Question: I'm having a hard time understanding how to set a multilevel QTree using the QTreeView and QStandardItemModel.
Here's what I have:
'''
from PySide.QtGui import *
import sys
class MainFrame(QWidget):
def __init__(self):
QWidget.__init__(self)
tree = {'root': {
"1": ["A", "B", "C"],
"2": {
"2-1": ["G", "H", "I"],
"2-2": ["J", "K", "L"]},
"3": ["D", "E", "F"]}
}
self.tree = QTreeView(self)
root_model = QStandardItemModel()
self.tree.setModel(root_model)
for r,root in enumerate(sorted(tree)):
root_item = QStandardItem(root)
root_model.setItem(r,root_item)
for c,child in enumerate(sorted(tree[root])):
child_model = QStandardItemModel(root_model)
child_item = QStandardItem(child)
child_model.setItem(c, child_item)
for gc, grand_child in enumerate(sorted(tree[root][child])):
grand_child_model = QStandardItemModel(child_model)
grand_child_item = QStandardItem(grand_child)
grand_child_model.setItem(gc,grand_child_item)
if type(tree[root][child]) == dict:
for ggc, gran_grand_child in enumerate(sorted(tree[root][child][grand_child])):
gran_grand_child_model = QStandardItemModel(grand_child_model)
gran_grand_child_item = QStandardItem(gran_grand_child)
gran_grand_child_model.setItem(ggc, gran_grand_child_item)
if __name__ == "__main__":
app = QApplication(sys.argv)
main = MainFrame()
main.show()
sys.exit(app.exec_())
'''
I want it to look like this:

So far only the 'root' item is showing, it's not throwing any error.
Also, I made this for-loops in a bit of hurry, it's kind hard to read/understand because it has too many nested for loops. I wonder if there's a better way to expand the tree based on the initial dict.
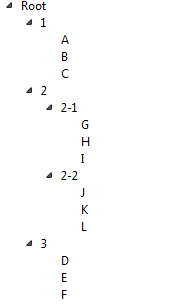
Answer: You're creating a model for each item. That's wrong. You should use '.appendRow/.insertRow' on an item to add child items.
As for your loops, I'd probably use a recursive method to populate the tree. Here is what I'd do:
'''
from PySide.QtGui import *
import sys
import types
class MainFrame(QWidget):
def __init__(self):
QWidget.__init__(self)
tree = {'root': {
"1": ["A", "B", "C"],
"2": {
"2-1": ["G", "H", "I"],
"2-2": ["J", "K", "L"]},
"3": ["D", "E", "F"]}
}
self.tree = QTreeView(self)
layout = QHBoxLayout(self)
layout.addWidget(self.tree)
root_model = QStandardItemModel()
self.tree.setModel(root_model)
self._populateTree(tree, root_model.invisibleRootItem())
def _populateTree(self, children, parent):
for child in sorted(children):
child_item = QStandardItem(child)
parent.appendRow(child_item)
if isinstance(children, types.DictType):
self._populateTree(children[child], child_item)
if __name__ == "__main__":
app = QApplication(sys.argv)
main = MainFrame()
main.show()
sys.exit(app.exec_())
'''
: You're also not using any layouts for the main window. I added it above.
: Type-checking is best avoided in python, if possible, but it's kind of necessary the way you structured your 'tree'. It'd be better if you structured it differently, like 'dict's all the way maybe:
'''
tree = {'root': {
'1': {'A':{}, 'B':{}, 'C':{}},
...
}
'''